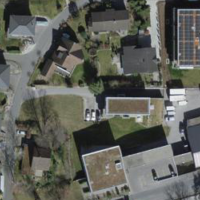
EUNIS habitat code: 55
Species observed at this site:
Fragaria vesca
Allium ursinum
Geum rivale